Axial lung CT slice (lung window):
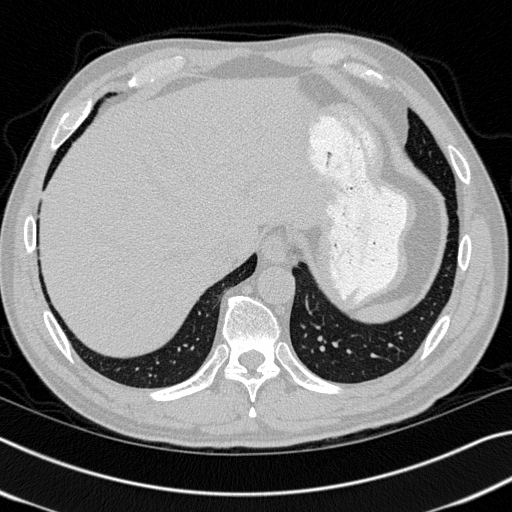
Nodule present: no